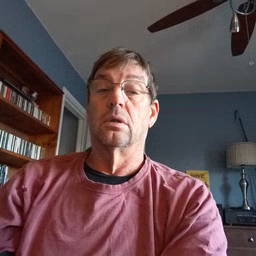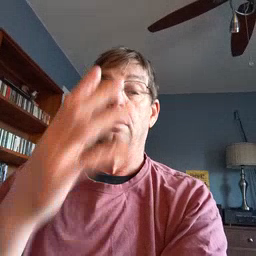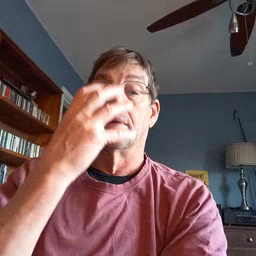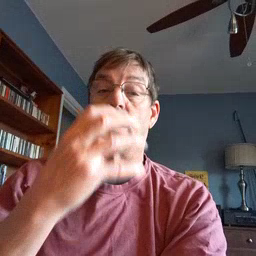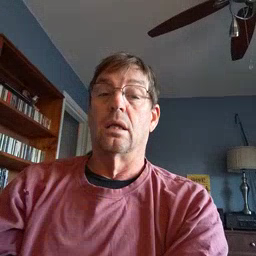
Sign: mad